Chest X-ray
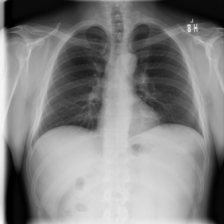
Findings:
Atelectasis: negative
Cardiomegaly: negative
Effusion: negative
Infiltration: negative
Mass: negative
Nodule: negative
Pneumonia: negative
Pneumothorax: negative
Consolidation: negative
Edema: negative
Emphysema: negative
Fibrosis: negative
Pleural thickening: negative
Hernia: negative